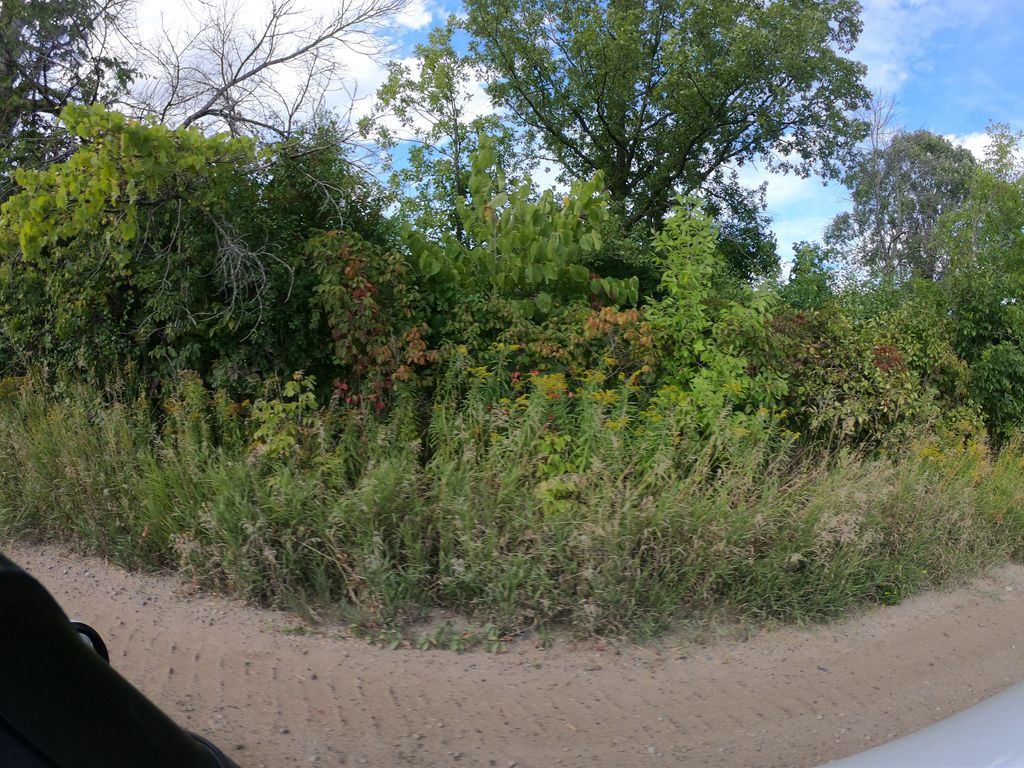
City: ottawa-gatineau